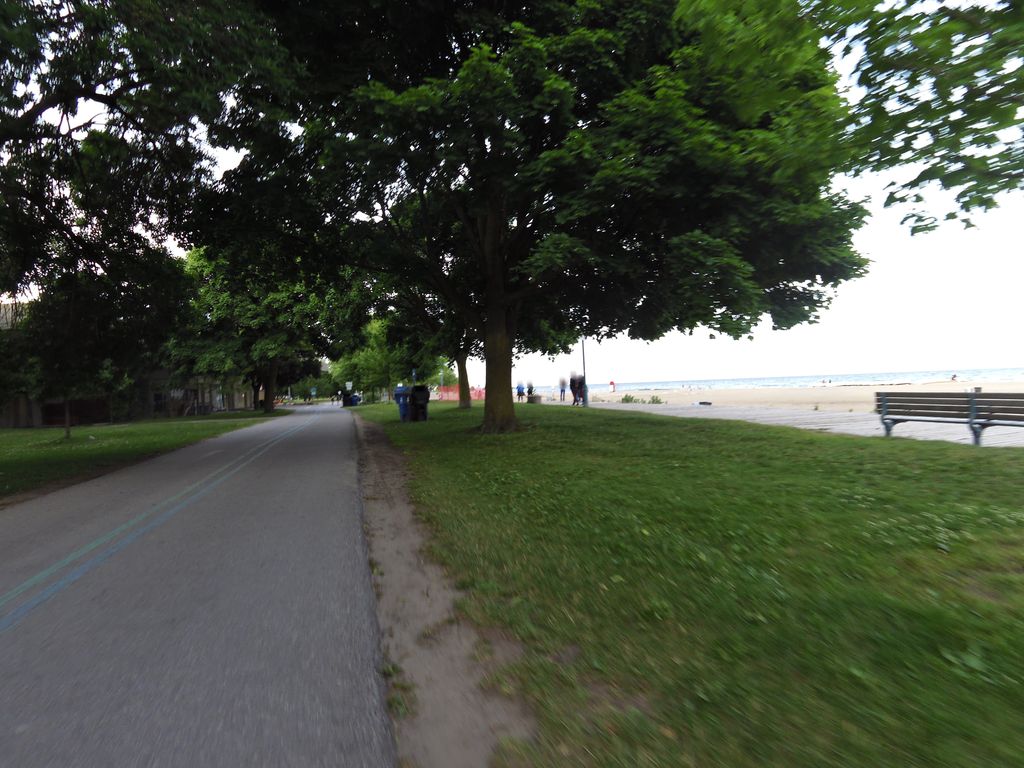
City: toronto